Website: apple
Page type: billing-address
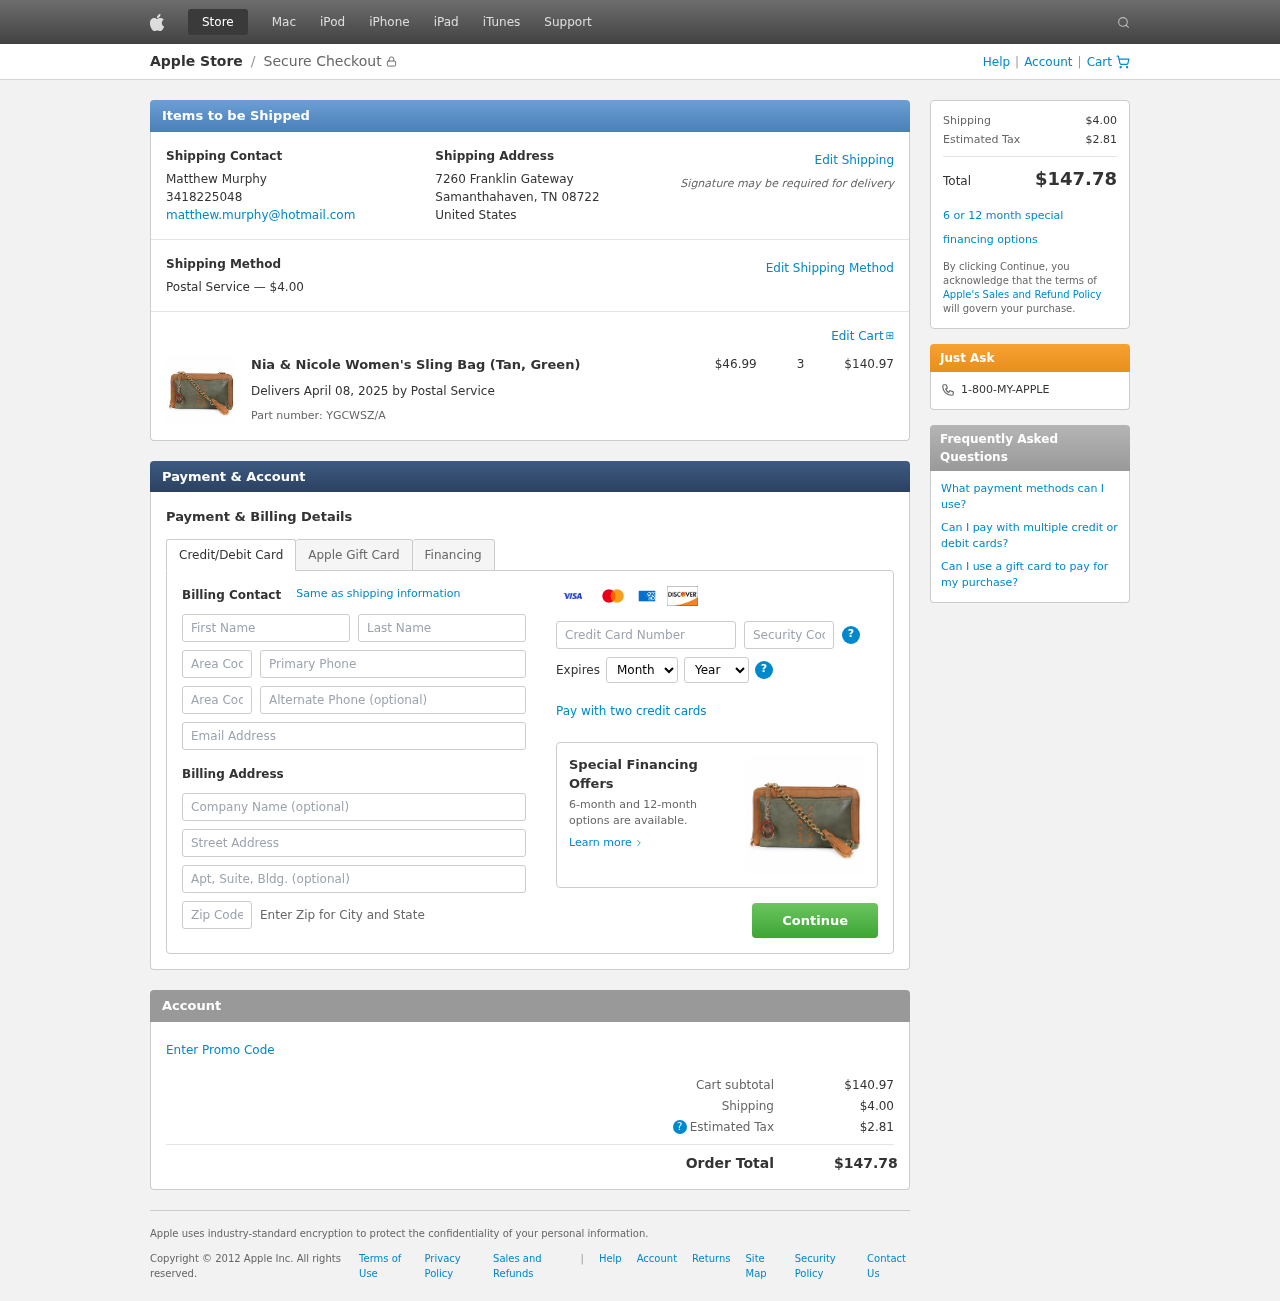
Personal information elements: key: PII_CARD_CVV
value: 483
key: PII_CARD_EXPIRY_MONTH
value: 04
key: PII_CARD_EXPIRY_YEAR
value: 30
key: PII_CARD_NUMBER
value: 6011 4183 2139 6408
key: PII_CITY_STATE_ZIP
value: Samanthahaven, TN 08722
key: PII_COMPANY
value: Love-Flores
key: PII_COUNTRY
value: United States
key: PII_EMAIL
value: matthew.murphy@hotmail.com
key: PII_FIRSTNAME
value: Matthew
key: PII_FULLNAME
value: Matthew Murphy
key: PII_LASTNAME
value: Murphy
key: PII_PHONE
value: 3418225048
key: PII_PHONE_ALT
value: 3535448781
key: PII_PHONE_ALT_AREA
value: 353
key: PII_PHONE_AREA
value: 341
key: PII_POSTCODE2
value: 45605
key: PII_STREET
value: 7260 Franklin Gateway
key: PII_STREET2
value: Suite 250
Product elements: key: PRODUCT1_NAME
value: Nia & Nicole Women's Sling Bag (Tan, Green)
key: PRODUCT1_PRICE
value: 46.99
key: PRODUCT1_QUANTITY
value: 3
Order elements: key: ORDER_SHIPPING_COST
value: $4.00
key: ORDER_SUBTOTAL
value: $140.97
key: ORDER_DELIVERY_DATE
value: April 08, 2025
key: ORDER_PART_NUMBER
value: YGCWSZ/A
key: ORDER_TAX
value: $2.81
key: ORDER_TOTAL
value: $147.78